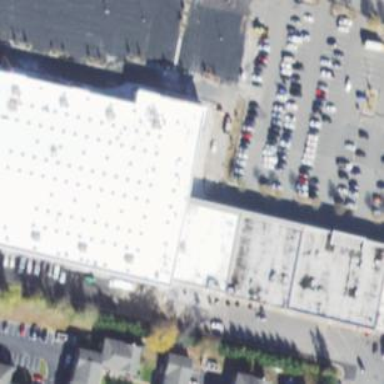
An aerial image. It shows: Retail building.